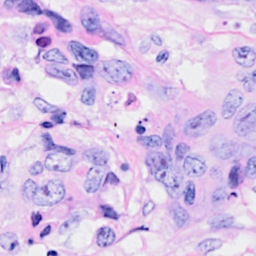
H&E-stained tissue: Breast